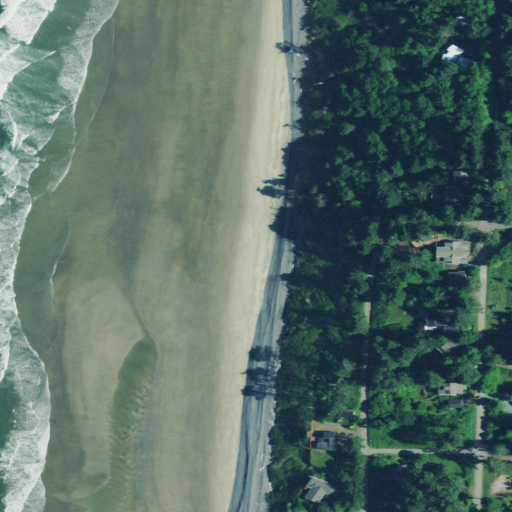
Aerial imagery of beach in Oregon named Cove Beach containing open water, herbaceous wetlands, open development, mixed forest, barren land, low intensity development, evergreen forest, and medium intensity development